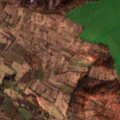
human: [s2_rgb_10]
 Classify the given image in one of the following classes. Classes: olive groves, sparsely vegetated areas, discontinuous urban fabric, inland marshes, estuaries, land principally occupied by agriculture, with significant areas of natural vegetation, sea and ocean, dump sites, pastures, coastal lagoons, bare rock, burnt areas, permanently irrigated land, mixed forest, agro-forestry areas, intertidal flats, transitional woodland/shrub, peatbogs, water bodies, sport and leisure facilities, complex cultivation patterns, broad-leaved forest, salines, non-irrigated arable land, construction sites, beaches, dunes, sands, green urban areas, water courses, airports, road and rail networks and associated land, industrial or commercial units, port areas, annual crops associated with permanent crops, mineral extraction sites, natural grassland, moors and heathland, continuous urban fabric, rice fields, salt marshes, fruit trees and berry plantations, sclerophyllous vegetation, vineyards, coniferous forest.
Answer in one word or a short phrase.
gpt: non-irrigated arable land, pastures, complex cultivation patterns, land principally occupied by agriculture, with significant areas of natural vegetation, transitional woodland/shrub